Question: I'm implementing a fragment to view a schedule. Each of these events are parsed from the Google Calendar API format. For ease of use (people will be using this app whom are not part of our organization so they won't have read/write access to the calendar), I'm trying to bake a google calendar viewer into this app (you'll notice it's stylized in a very similar manner).
Here's an example of the structure of an event:

An event is comprised of two textviews (title and description) spaced 5dp apart, which are contained in a vertically oriented LinearLayout. A RelativeLayout is the root container in this layout.
These events are spaced in the proper location by using their 'margin:top' values. 'margin:left' should be 55dp to avoid overlapping with the time markers on the left hand side. I mention this because spacing is key to having this implementation work correctly, so I need to retain this at all costs. This seems possible using 'LinearLayout.LayoutParams', but please correct me if I'm mistaken.
However, before I get there, I can't even get an event to display. My event info is parsed correctly, calculations are performed correctly (verified by log statments), it seems the LinearLayout is being created. However, when I view the schedule I can only see the time markers and the gridlines. No events.
Below is the code I'm using to build the LinearLayout and attach it to my root RelativeLayout:
'''
private void addShow(String title, String description, int startTime, int endTime) {
/* Build the LinearLayout to function as the container for this show. Since the size of the container is to represent
the length of the show, its height must be proportional (1dp = 1 minute) to the length. Determine length by finding the difference
between the start and end times. */
int difference = endTime - startTime;
/* Define the margins of this show. All shows must not overlap the displayed times, which are 50dp in width.
Add 5 more (to the right and left) to see the schedule lines for clarity. Push the show down to align with the appropriate time marker using the top margin value set to the
difference (in minutes) between midnight and the start of the show. */
RelativeLayout.LayoutParams rlLayoutParams = new RelativeLayout.LayoutParams(ViewGroup.LayoutParams.MATCH_PARENT, dpToPixels(difference));
rlLayoutParams.setMargins(dpToPixels(55), dpToPixels(startTime), dpToPixels(5), 0); // l, t, r, b
/* Build LinearLayout and apply parameters */
LinearLayout eventLL = new LinearLayout(getActivity());
eventLL.setOrientation(LinearLayout.VERTICAL);
eventLL.setPadding(dpToPixels(5), dpToPixels(5), dpToPixels(5), dpToPixels(5));
eventLL.setBackgroundResource(R.drawable.orange_rounded_event);
eventLL.setLayoutParams(rlLayoutParams);
/* Add title of event to LinearLayout */
TextView titleTV = new TextView(getActivity());
titleTV.setText(title);
eventLL.addView(titleTV);
/* Determine length of event to see if we have room to attach a description (if one was passed) */
int length = endTime - startTime;
if (length >= 60 && description != null) {
TextView descriptionTV = new TextView(getActivity());
descriptionTV.setText(description);
eventLL.addView(descriptionTV);
}
/* Add this view to the schedule UI */
RelativeLayout rl = (RelativeLayout)getActivity().findViewById(R.id.schedule_container_relativelayout);
rl.addView(eventLL);
}
'''
And just in case it might be screwing something up, here's the dp to px method I'm using that I found here on StackOverflow:
'''
/**
* Converts dp values to an appropriate amount of pixels based on screen density of this device.
* @param dp value of dp to convert
* @return equivalent pixel count
*/
private int dpToPixels(int dp) {
Resources r = getActivity().getResources();
return (int) TypedValue.applyDimension(TypedValue.COMPLEX_UNIT_DIP, dp, r.getDisplayMetrics());
}
'''
While I've got a decent amount of experience in Android dev, dynamic layouts are something I've barely touched. I didn't want to attach the entire Fragment, just because it's pretty big, but I certainly can if more context is needed.
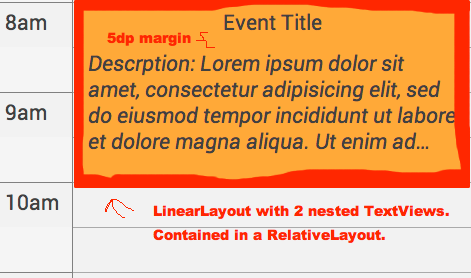
Answer: For anyone who may come across this question from a search engine, I found a fix.
For some reason, it worked when I defined margins using the public methods of 'RelativeLayout.LayoutParams' members directly.
'''
RelativeLayout.LayoutParams rrLayoutParams = new RelativeLayout.LayoutParams(RelativeLayout.LayoutParams.MATCH_PARENT, dpToPixels(difference));
rrLayoutParams.leftMargin = dpToPixels(55);
rrLayoutParams.topMargin = dpToPixels(startTime);
rrLayoutParams.rightMargin = dpToPixels(5);
'''
And I had to pass the parameters into 'addView()'
'''
rl.addView(eventLL, rrLayoutParams);
'''